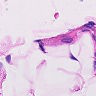
Metastatic tissue present: no